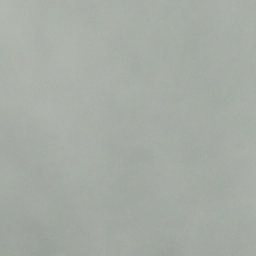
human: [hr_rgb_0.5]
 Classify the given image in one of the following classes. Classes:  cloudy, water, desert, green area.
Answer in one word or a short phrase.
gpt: cloudy